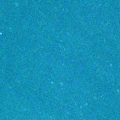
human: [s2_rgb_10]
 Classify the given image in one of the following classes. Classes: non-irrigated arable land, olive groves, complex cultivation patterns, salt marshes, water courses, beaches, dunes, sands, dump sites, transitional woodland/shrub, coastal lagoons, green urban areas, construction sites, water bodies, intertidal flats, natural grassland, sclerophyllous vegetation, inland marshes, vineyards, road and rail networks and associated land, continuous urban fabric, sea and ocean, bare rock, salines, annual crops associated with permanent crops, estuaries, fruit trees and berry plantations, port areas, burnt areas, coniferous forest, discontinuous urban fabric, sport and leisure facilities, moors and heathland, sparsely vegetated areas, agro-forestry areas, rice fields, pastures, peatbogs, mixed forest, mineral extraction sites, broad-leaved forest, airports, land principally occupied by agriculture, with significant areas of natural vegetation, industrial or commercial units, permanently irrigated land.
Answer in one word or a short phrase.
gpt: sea and ocean